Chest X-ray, AP view. Patient: 36 years old, sex F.
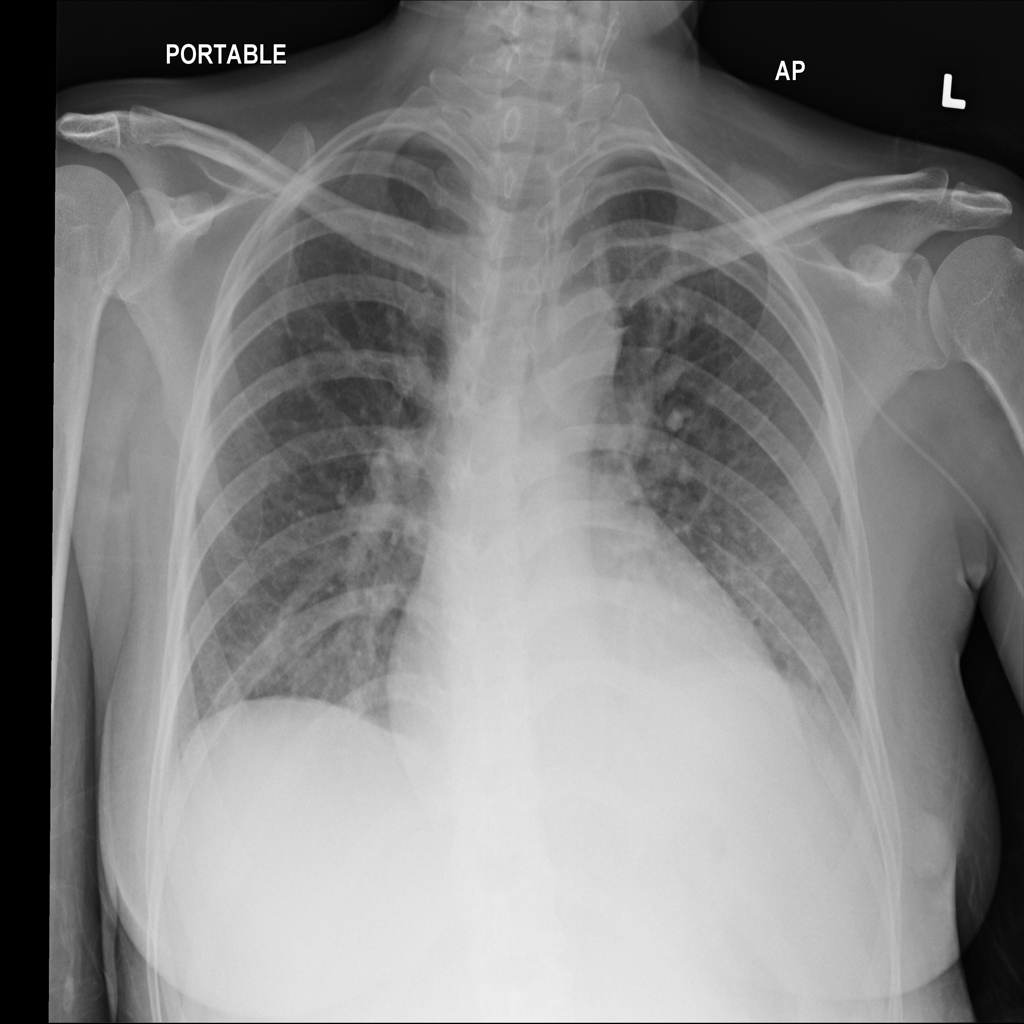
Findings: No Finding